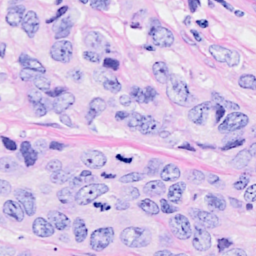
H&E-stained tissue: Breast